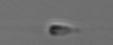
Label: flagellate_morphotype3